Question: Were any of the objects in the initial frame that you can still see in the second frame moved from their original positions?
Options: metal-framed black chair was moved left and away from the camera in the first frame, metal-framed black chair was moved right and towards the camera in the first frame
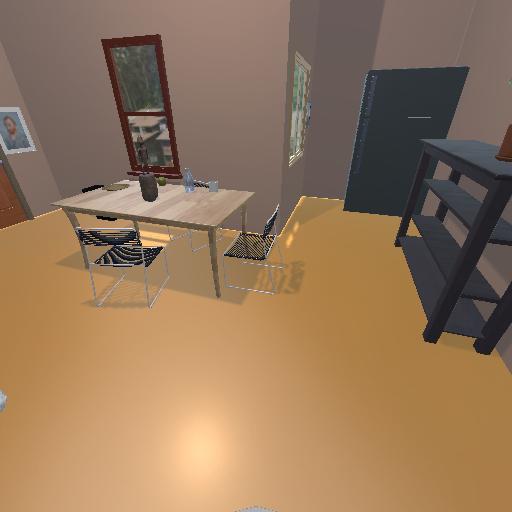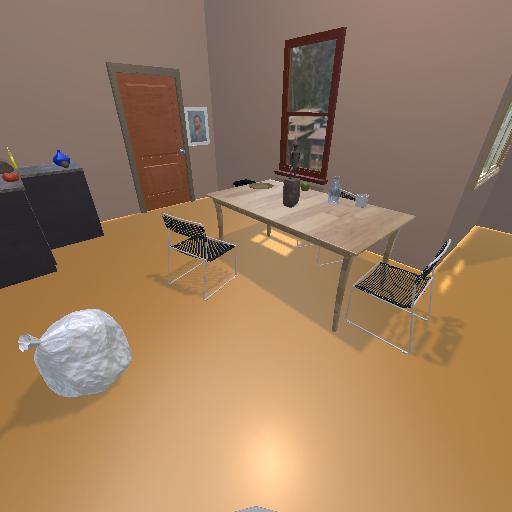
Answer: metal-framed black chair was moved left and away from the camera in the first frame